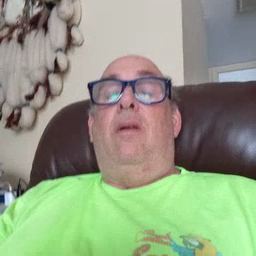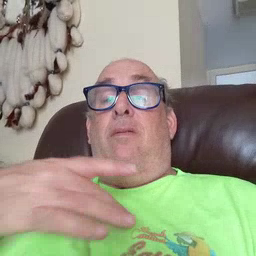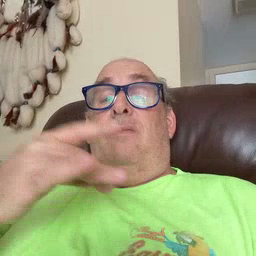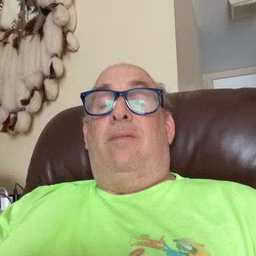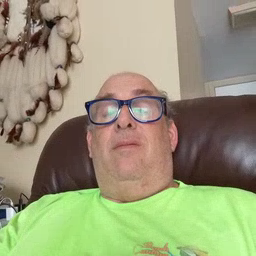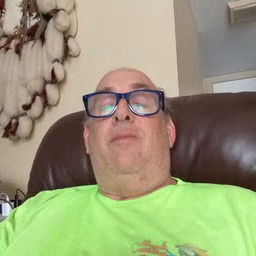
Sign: like